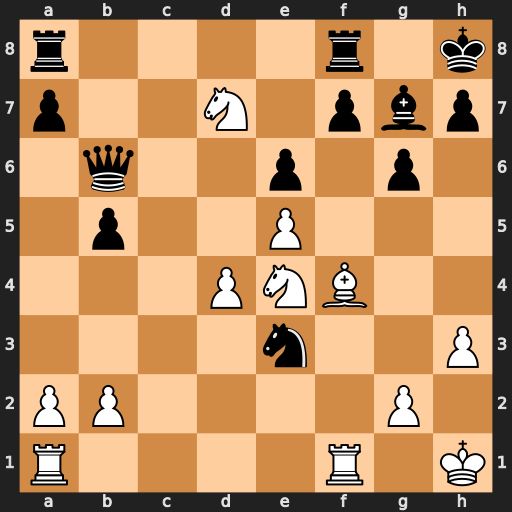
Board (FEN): r4r1k/p2N1pbp/1q2p1p1/1p2P3/3PNB2/4n2P/PP4P1/R4R1K
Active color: w
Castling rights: -
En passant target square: -
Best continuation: Nxb6 Nxf1 Nxa8